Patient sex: M
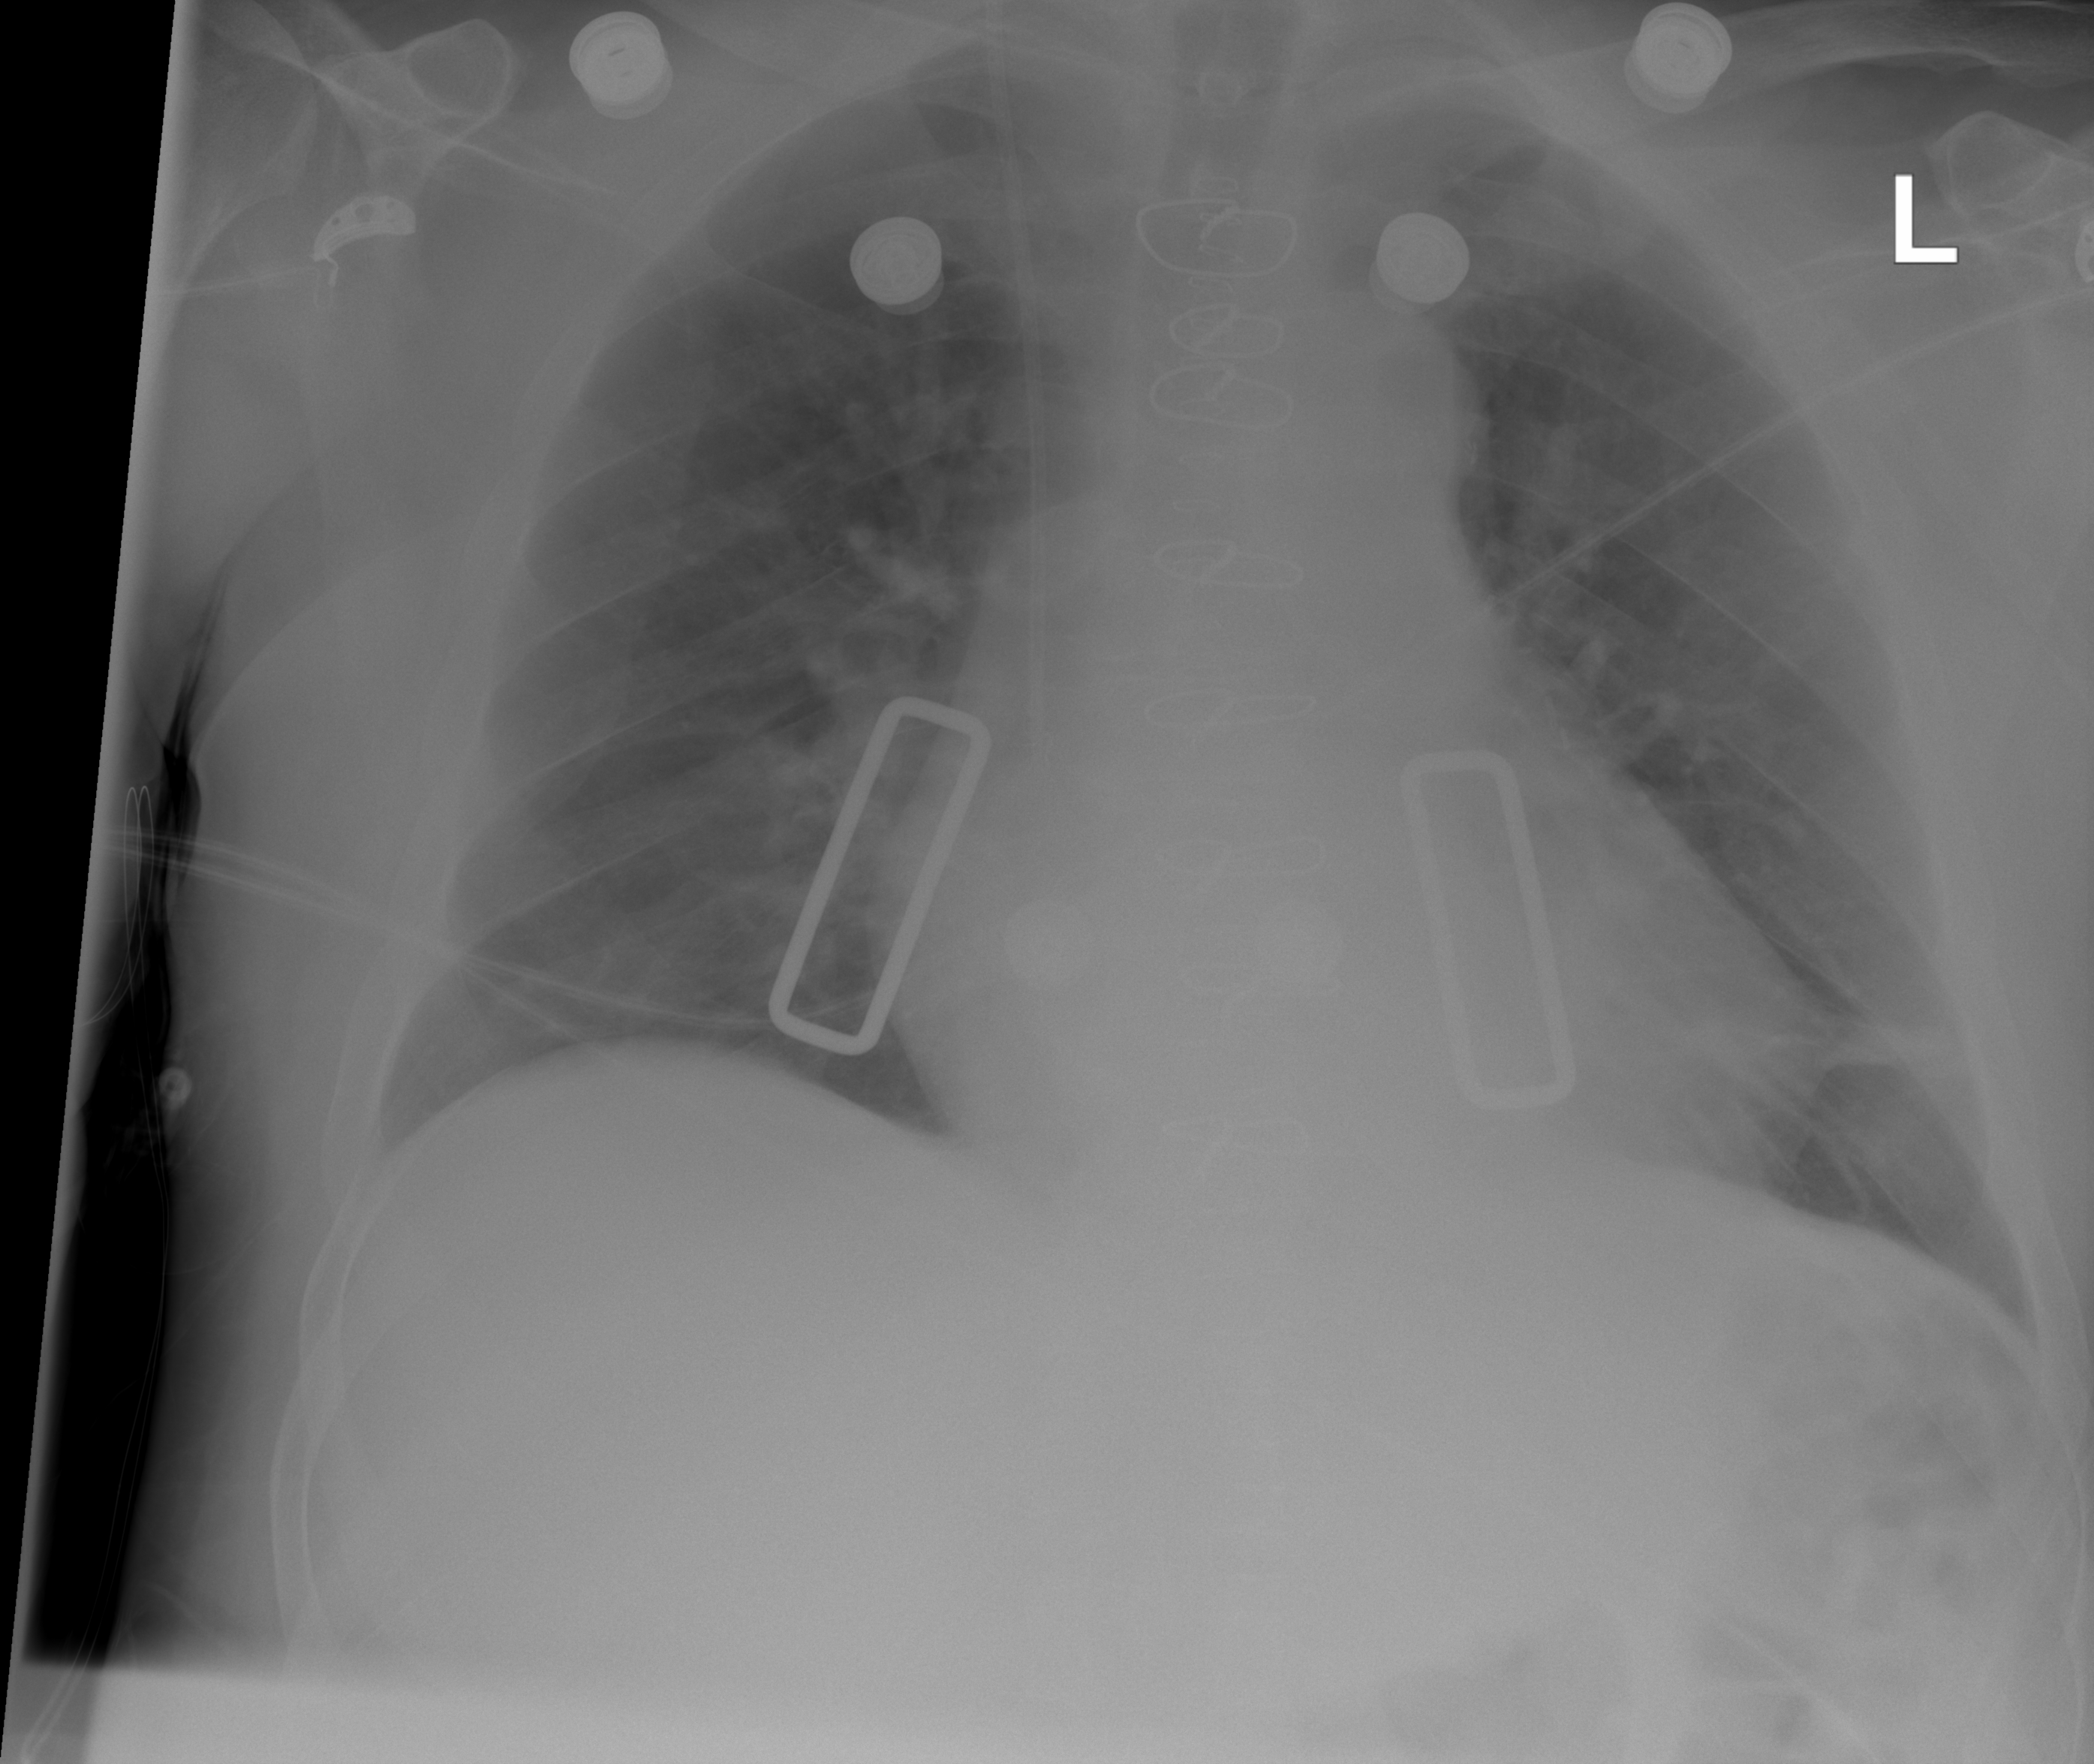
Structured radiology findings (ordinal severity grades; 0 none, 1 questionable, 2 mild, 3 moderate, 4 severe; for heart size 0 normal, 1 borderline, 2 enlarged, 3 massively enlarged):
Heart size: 2
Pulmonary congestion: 0
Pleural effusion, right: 0
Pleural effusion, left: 1
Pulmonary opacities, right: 0
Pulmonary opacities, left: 0
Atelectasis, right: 0
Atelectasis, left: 2